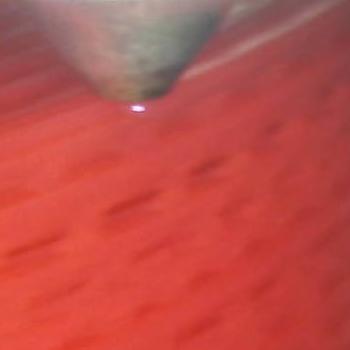
Flow rate: 158%